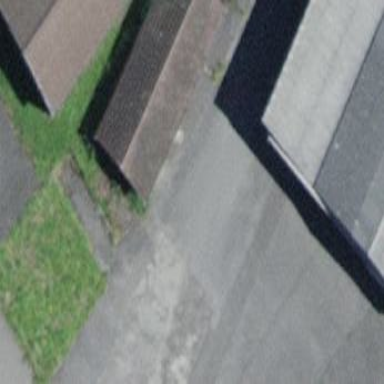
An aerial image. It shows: Garage.